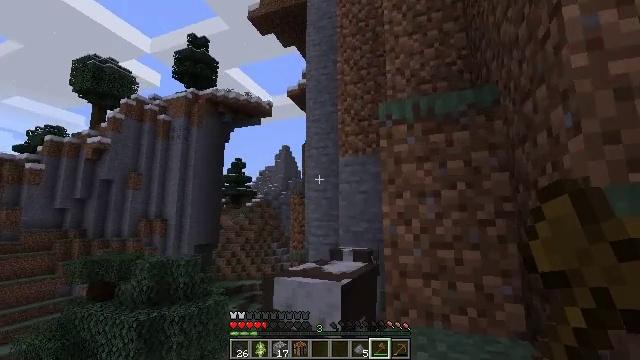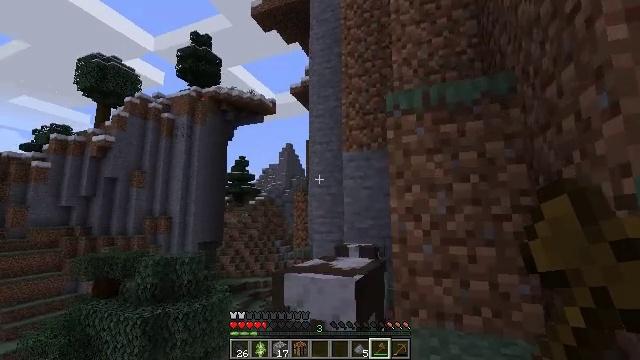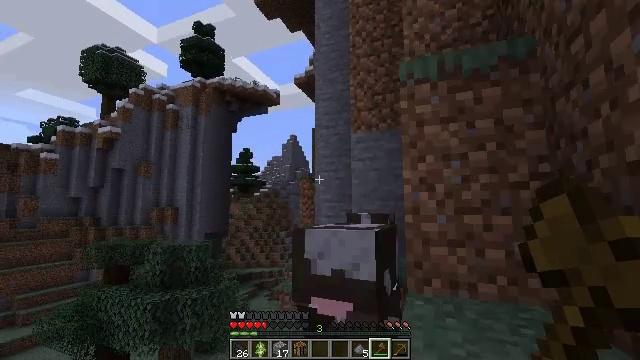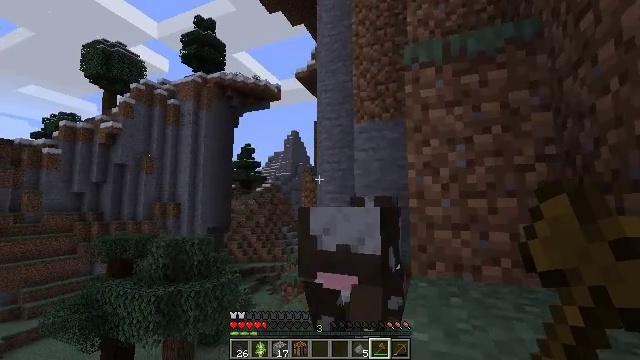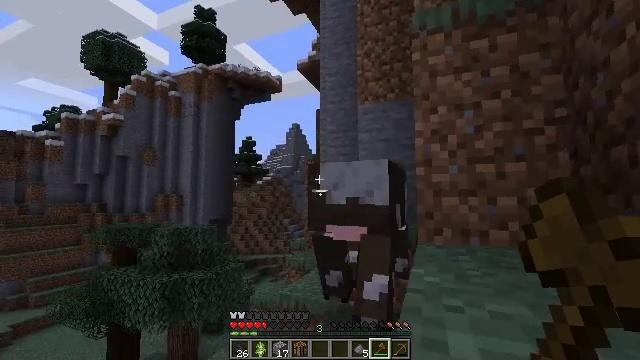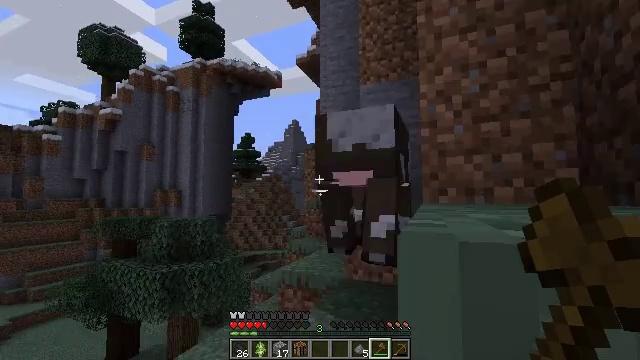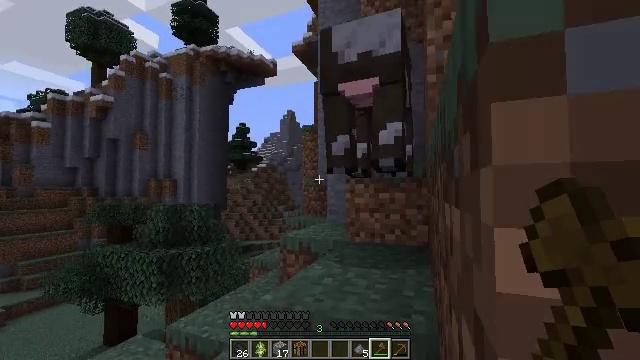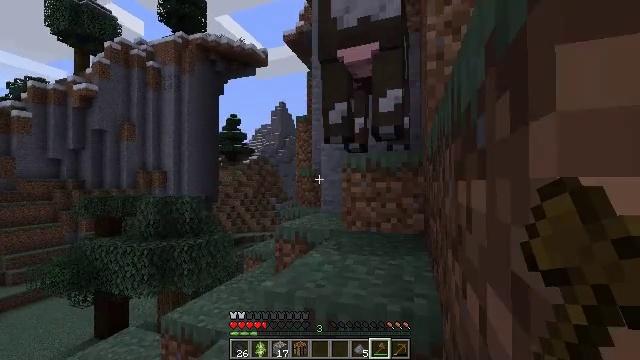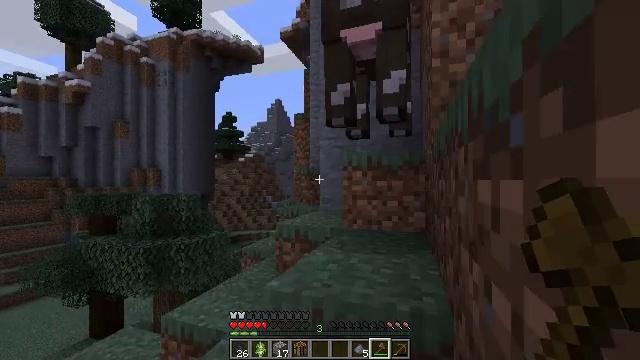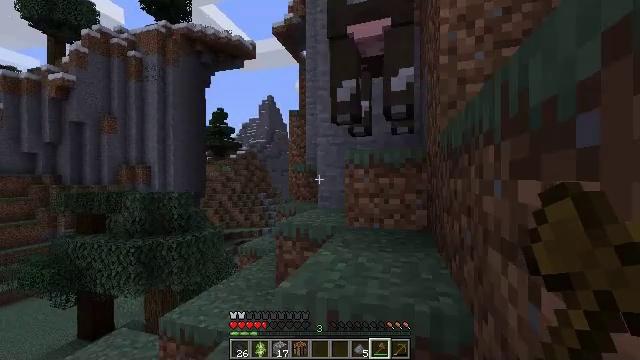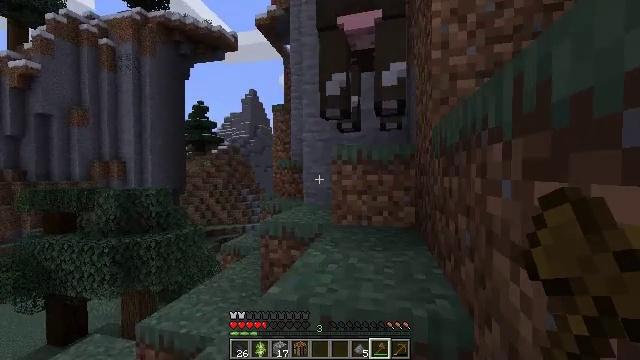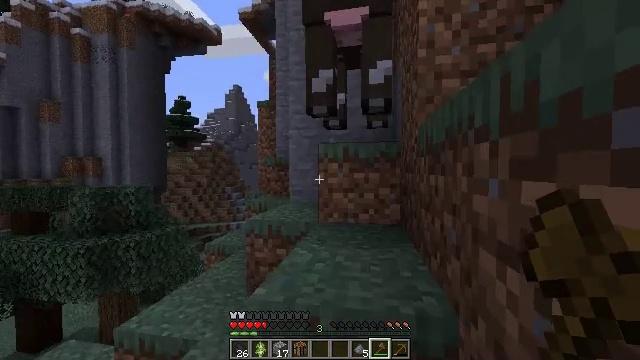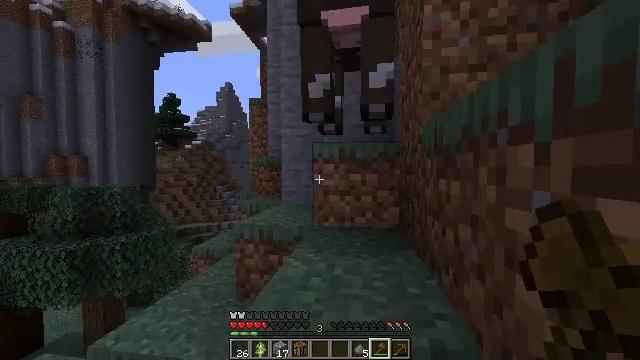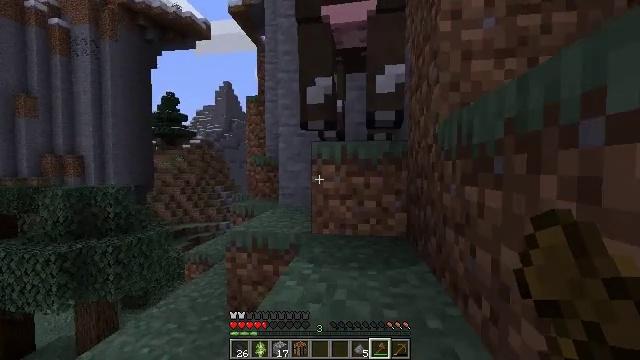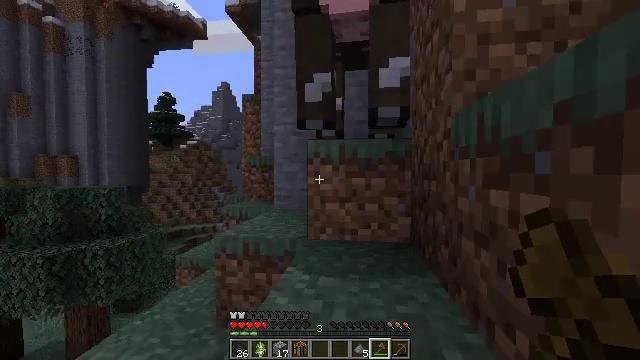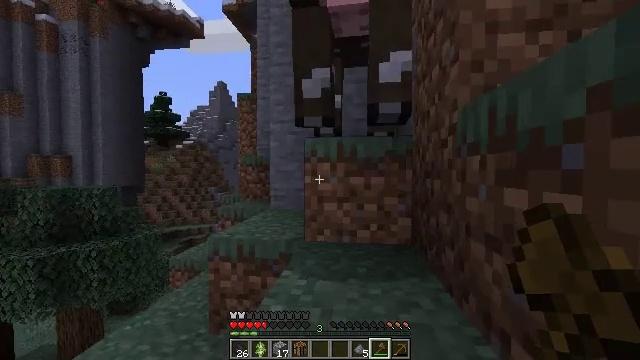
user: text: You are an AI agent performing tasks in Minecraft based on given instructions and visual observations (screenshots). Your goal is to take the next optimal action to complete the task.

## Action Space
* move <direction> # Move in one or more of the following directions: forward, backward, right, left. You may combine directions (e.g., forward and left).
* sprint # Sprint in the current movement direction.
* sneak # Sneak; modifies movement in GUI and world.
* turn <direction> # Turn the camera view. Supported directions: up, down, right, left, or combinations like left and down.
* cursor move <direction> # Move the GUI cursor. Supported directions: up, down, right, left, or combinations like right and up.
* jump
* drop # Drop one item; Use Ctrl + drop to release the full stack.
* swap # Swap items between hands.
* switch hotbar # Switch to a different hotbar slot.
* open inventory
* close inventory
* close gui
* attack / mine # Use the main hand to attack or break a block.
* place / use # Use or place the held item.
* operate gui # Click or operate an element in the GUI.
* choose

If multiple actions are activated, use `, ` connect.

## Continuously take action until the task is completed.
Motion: motion action
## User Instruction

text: Combat the cow.
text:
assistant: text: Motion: move forward
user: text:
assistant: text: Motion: move forward, turn down
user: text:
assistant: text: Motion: move forward
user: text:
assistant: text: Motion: move forward, turn down
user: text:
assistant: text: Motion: move forward
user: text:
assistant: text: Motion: move forward, turn right and down
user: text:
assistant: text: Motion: move forward, turn right and down
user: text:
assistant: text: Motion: move forward
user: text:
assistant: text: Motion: move forward, turn right
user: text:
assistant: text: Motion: move forward, turn right
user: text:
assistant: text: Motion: move forward, turn right
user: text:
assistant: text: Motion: move forward, turn right
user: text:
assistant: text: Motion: move forward
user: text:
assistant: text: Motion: move forward
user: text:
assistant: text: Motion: move forward
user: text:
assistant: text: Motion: move forward
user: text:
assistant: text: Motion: move forward
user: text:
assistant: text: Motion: move forward, jump
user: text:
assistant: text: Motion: move forward, turn right, jump
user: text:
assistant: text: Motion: move forward, turn right and up, jump
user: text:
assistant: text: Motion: move forward, turn right and up, jump
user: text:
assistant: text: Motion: move forward, turn right and up, jump
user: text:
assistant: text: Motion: move forward, turn right and up, jump
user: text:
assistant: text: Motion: move forward, turn up, jump
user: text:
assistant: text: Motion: move forward, jump
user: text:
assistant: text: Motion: move forward, jump
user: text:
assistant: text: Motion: move forward, jump
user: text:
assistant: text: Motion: move forward, jump
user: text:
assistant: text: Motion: move forward, jump
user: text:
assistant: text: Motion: move forward, turn left and down, jump